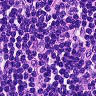
Metastatic tissue present: no